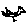
Label: bird